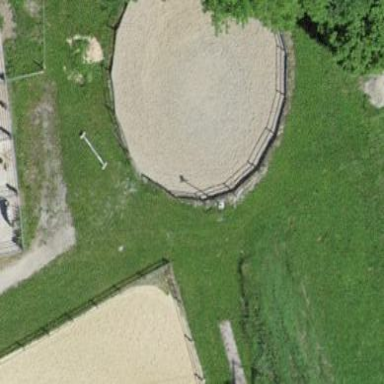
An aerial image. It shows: Equestrian pitch for leisure land use.